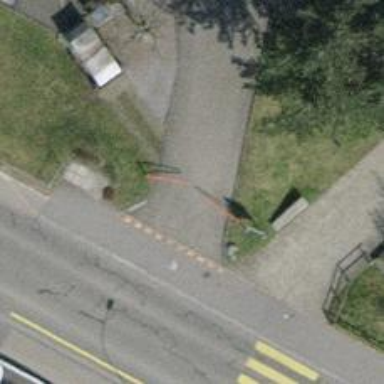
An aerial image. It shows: Cycle barrier.